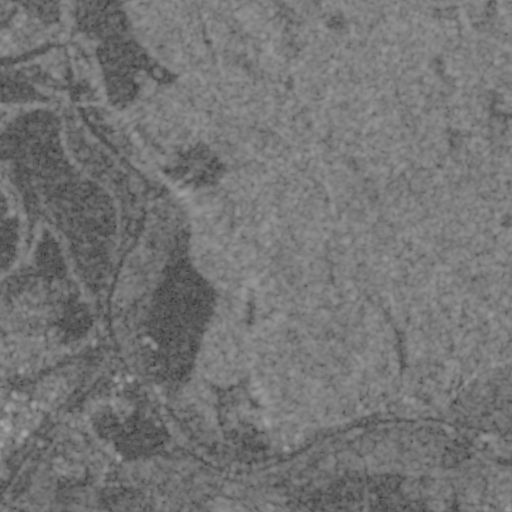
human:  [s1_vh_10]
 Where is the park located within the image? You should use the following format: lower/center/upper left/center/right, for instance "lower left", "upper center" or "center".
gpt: The park is located in the lower left of the image.
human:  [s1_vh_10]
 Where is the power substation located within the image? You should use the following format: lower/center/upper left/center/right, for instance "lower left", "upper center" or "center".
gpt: The power substation is located in the lower left of the image.
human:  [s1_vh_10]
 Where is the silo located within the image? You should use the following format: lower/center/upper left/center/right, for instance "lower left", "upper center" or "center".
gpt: The silo is located in the lower left of the image.
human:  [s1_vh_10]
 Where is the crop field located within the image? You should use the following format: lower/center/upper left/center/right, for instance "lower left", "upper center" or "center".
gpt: There is no crop field in the image.

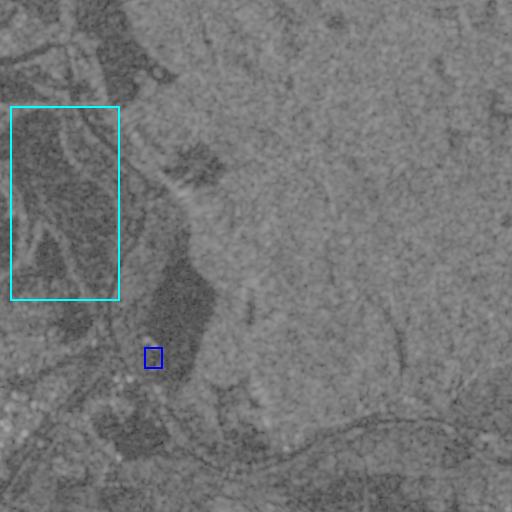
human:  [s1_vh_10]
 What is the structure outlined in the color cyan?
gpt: The structure outlined in cyan is a crop field.
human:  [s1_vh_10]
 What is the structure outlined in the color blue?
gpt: The structure outlined in blue is a park.
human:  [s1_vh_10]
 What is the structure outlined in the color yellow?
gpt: There is no yellow outline.